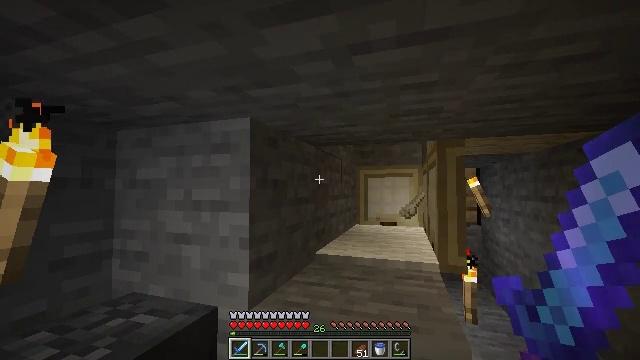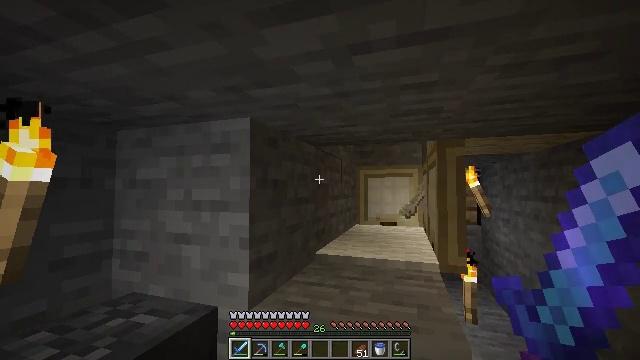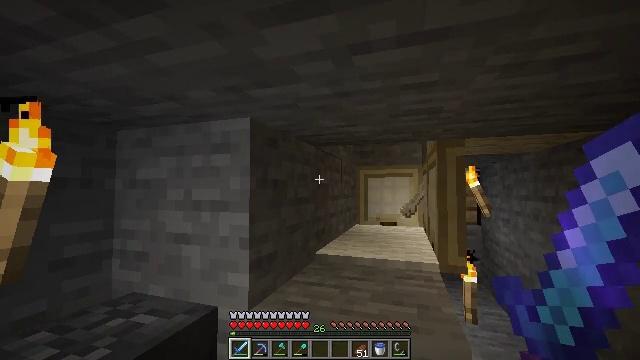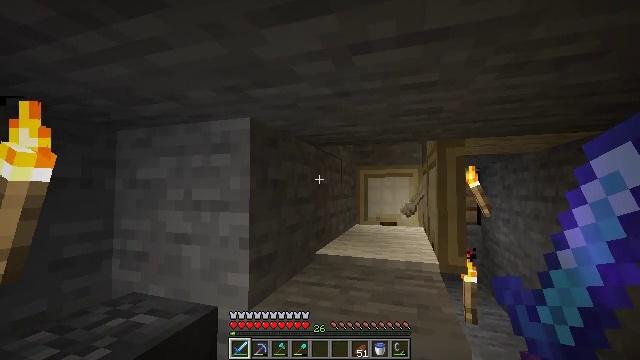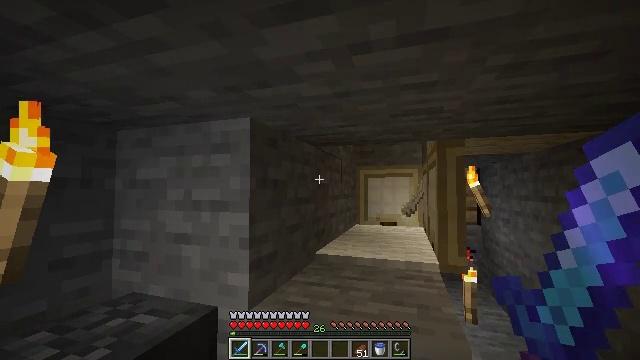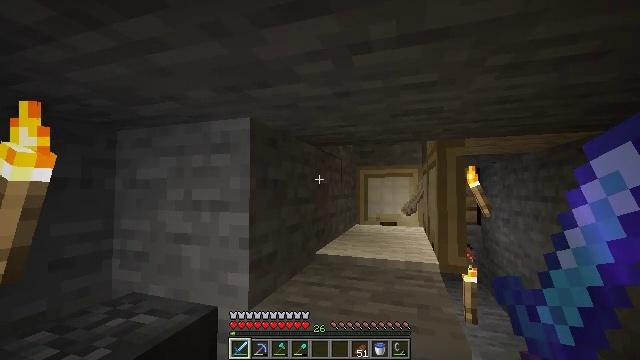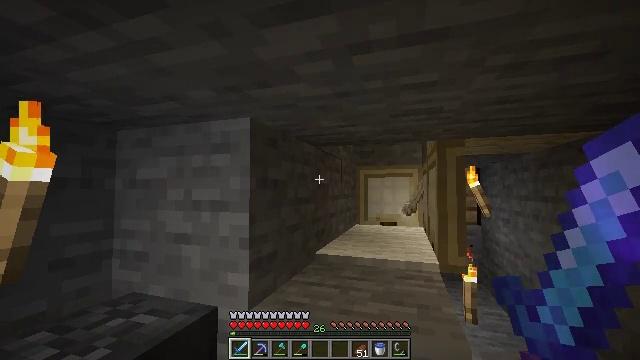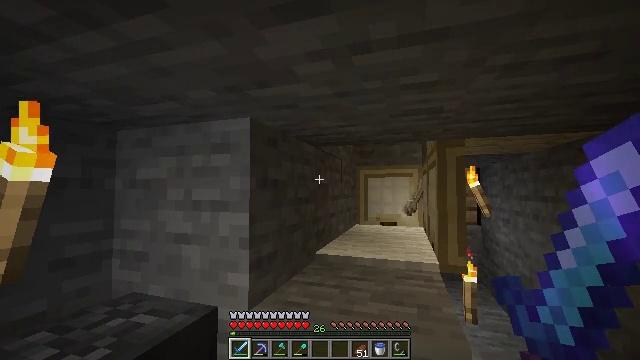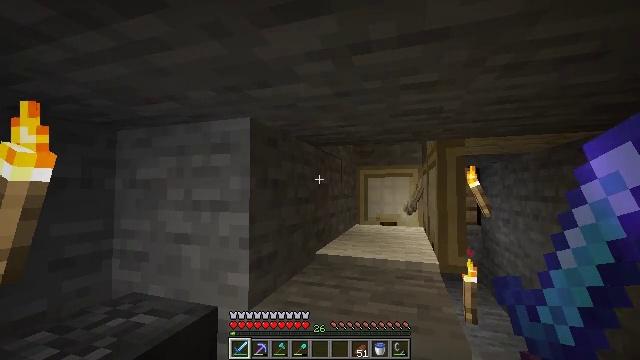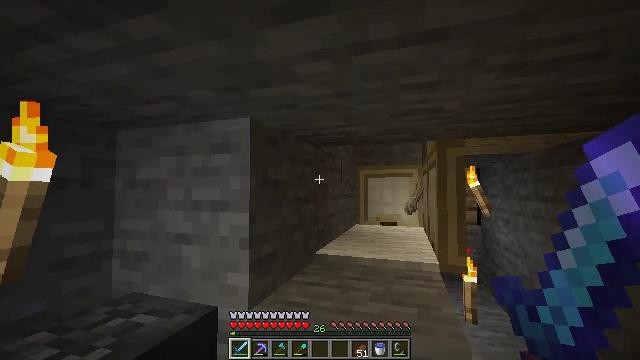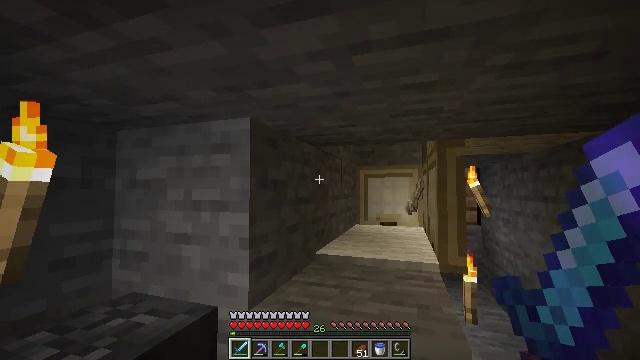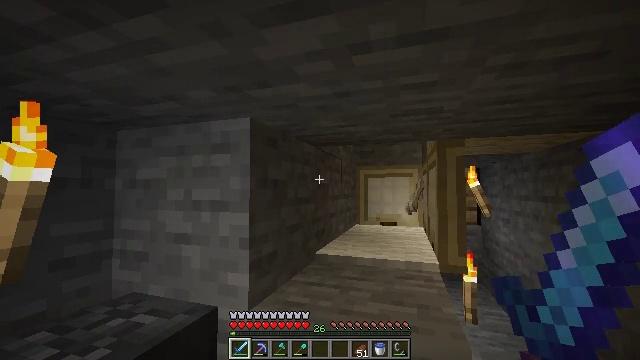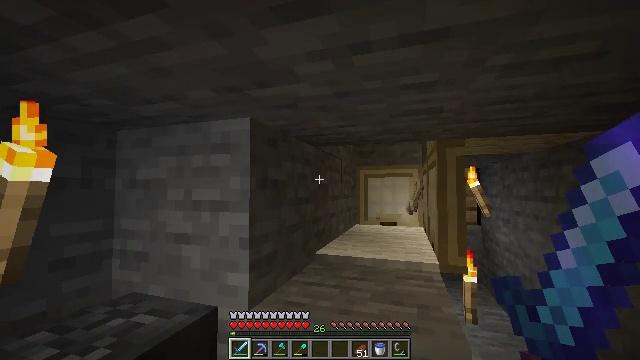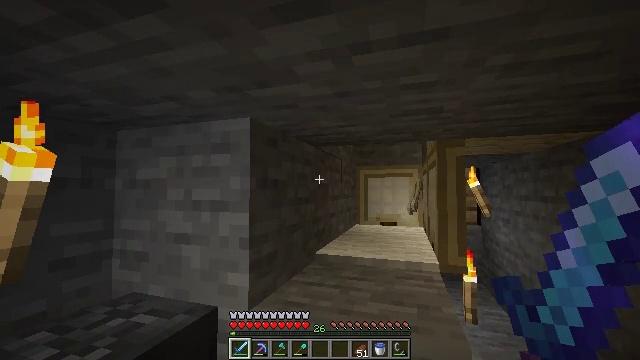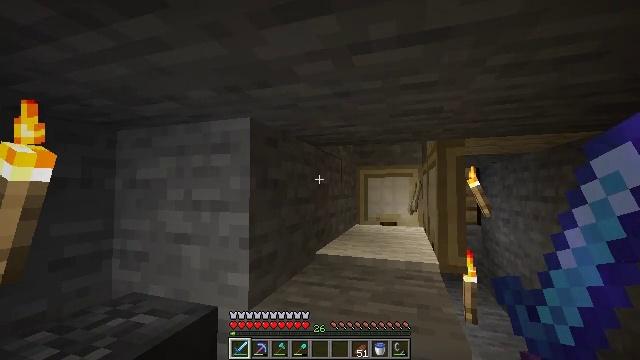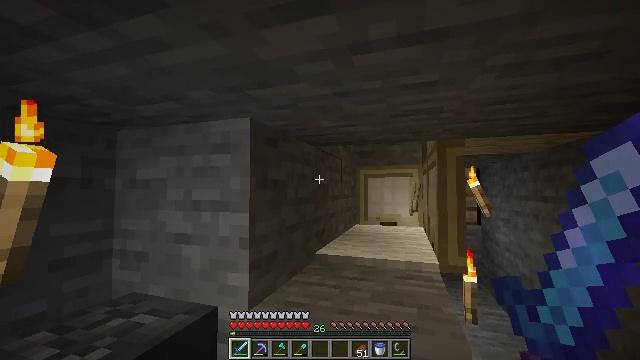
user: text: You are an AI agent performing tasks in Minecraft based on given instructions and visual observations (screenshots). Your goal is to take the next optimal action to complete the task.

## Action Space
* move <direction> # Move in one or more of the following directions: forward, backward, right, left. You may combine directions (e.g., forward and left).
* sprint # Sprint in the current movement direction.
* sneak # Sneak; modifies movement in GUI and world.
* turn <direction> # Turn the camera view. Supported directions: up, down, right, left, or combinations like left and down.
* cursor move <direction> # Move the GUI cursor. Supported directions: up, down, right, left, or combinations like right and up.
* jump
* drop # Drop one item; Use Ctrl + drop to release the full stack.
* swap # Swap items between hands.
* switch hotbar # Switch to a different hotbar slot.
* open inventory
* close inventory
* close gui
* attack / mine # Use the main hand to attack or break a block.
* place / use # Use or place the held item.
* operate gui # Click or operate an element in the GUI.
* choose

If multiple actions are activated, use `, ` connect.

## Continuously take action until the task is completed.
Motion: motion action
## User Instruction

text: Mine the hopper to collect it.
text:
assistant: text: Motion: no_op
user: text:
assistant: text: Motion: no_op
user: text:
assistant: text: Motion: no_op
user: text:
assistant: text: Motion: no_op
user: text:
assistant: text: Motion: no_op
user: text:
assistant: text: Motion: no_op
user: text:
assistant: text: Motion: no_op
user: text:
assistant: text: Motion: no_op
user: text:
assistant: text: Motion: no_op
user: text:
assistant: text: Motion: no_op
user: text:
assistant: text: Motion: no_op
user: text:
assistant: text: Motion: no_op
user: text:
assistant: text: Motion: no_op
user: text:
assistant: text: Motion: no_op
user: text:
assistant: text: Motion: no_op
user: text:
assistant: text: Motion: no_op
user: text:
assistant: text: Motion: no_op
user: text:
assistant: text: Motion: no_op
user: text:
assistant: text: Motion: no_op
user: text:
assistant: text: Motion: no_op
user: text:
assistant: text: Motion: no_op
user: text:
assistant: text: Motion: no_op
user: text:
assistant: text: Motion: no_op
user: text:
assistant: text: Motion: move right
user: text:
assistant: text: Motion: move right
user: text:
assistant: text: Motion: move right
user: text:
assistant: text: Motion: move right
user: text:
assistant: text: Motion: move right
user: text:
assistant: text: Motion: move right
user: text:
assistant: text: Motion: move forward and move right